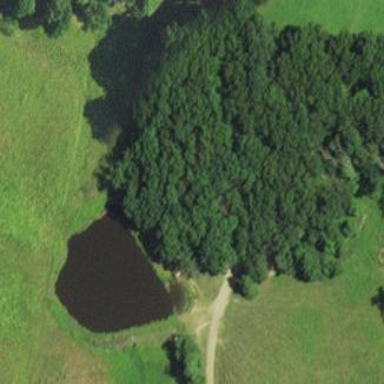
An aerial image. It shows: Serene pond surrounded by nature.